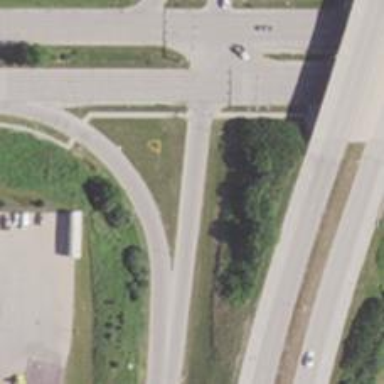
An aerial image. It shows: Primary link road with asphalt surface.